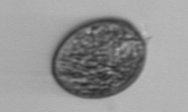
Label: Prorocentrum